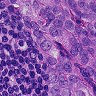
Metastatic tissue present: yes